Question: I'm a complete noob when it comes to iOS programming. I'm trying to write a program where I am able to insert, edit, and delete a tableviewcell based on a plist file:
'''
<?xml version="1.0" encoding="UTF-8"?>
<!DOCTYPE plist PUBLIC "-//Apple//DTD PLIST 1.0//EN" "http://www.apple.com/DTDs/PropertyList-1.0.dtd">
<plist version="1.0">
<dict>
<key>Factors</key>
<array>
<string>Time</string>
<string>Cost</string>
</array>
<key>Rank</key>
<array>
<string>10</string>
<string>9</string>
</array>
</dict>
</plist>
'''
Time is related to 10
Cost is related to 9
I want to be able to delete, add, and edit these values within different view controllers.
Am I doing it the proper way? Have I set up my plist in some fashion that will break my code in the future? I want to be able to click on the cell segue into my edit view controller and be able to edit them.
When I delete I want to have it update the plist file.
I want to be able to display the Factors as the text label and the rank as the detail label.
Am I structuring the plist correctly?
I made two other view controllers for edit and add already. How do I manage the plist through the prepare for segue? I want to be able to pass in the row variables into the fields so that they can later be edited.
Do I have to make another NSObject class just to model this?
I'm super confused right now @.@. What is the proper way or smarter way of doing this?
This is how I have linked up my storyboard so far:

Is there a tutorial for this?
Here is the repo I'm working with: <URL>
Thanks for the help!!!
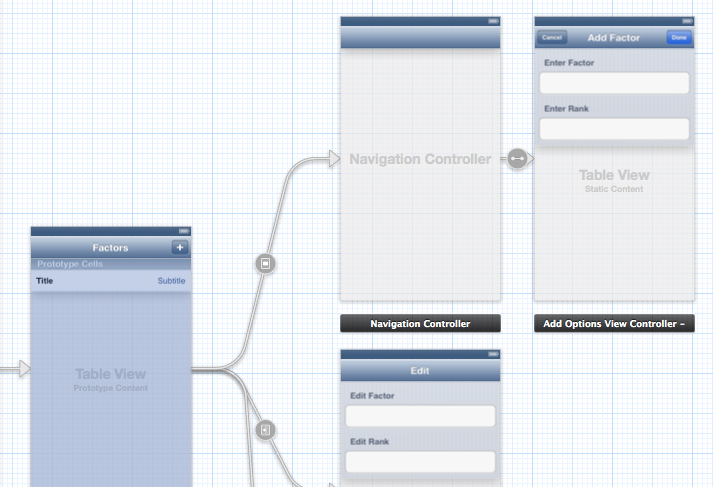
Answer: I would probably structure the plist more like:
'''
<?xml version="1.0" encoding="UTF-8"?>
<!DOCTYPE plist PUBLIC "-//Apple//DTD PLIST 1.0//EN" "http://www.apple.com/DTDs/PropertyList-1.0.dtd">
<plist version="1.0">
<array>
<dict>
<key>Factor</key>
<string>Time</string>
<key>Rank</key>
<string>10</string>
</dict>
<dict>
<key>Factor</key>
<string>Cost</string>
<key>Rank</key>
<string>9</string>
</dict>
</array>
</plist>
'''
I'm asuming the plist is stored on the device, if so you can use:
'''
+ (id)arrayWithContentsOfFile:(NSString *)aPath
'''
to read the plist into an array.
After mutating it you can then write it back to the plist file by using on the mutaded array:
'''
- (BOOL)writeToFile:(NSString *)path atomically:(BOOL)flag
'''
You can find more information about these methods @ <URL>